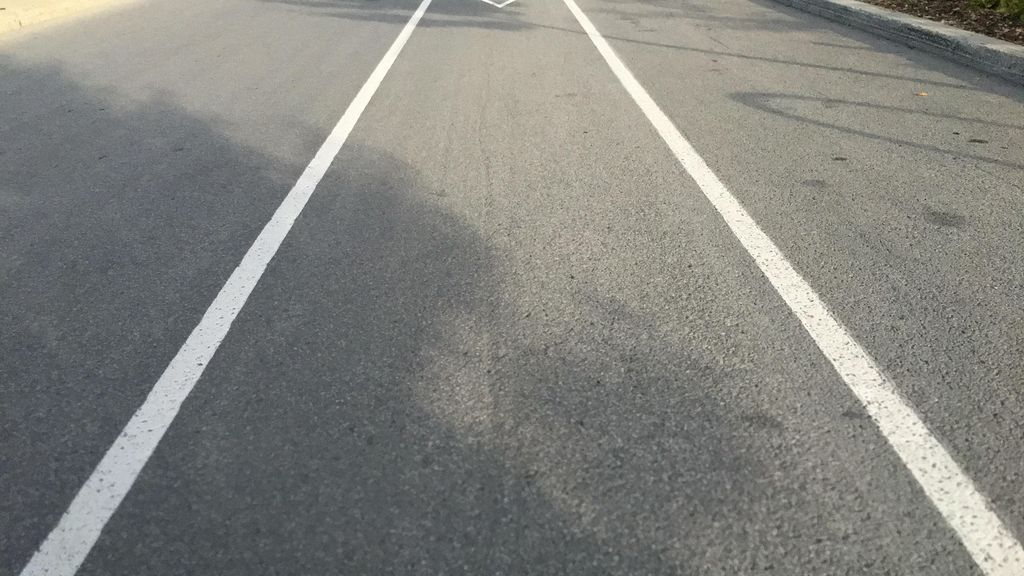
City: montreal